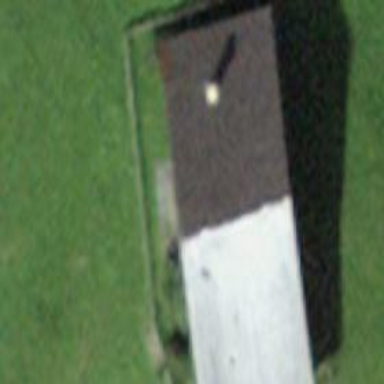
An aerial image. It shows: Cabin is depicted in the image.